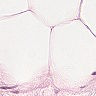
Metastatic tissue present: no